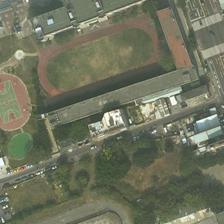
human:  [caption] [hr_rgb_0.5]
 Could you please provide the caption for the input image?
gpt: the shape of the exercise yard is very unique because football field, basketball court and swimming pool are oval .

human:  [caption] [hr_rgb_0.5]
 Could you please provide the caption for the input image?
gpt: a playground with a basketball field next to it is surrounded by several buildings and green trees beside a street .

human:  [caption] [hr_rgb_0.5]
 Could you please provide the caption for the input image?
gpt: a playground with a basketball field next to it is surrounded by many buildings .

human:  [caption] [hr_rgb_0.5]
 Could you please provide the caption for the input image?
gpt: many buildings and some green trees are around a playground and a basketball field .

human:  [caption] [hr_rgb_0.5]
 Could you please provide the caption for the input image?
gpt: a playground with a basketball field next to it is surrounded by many buildings .